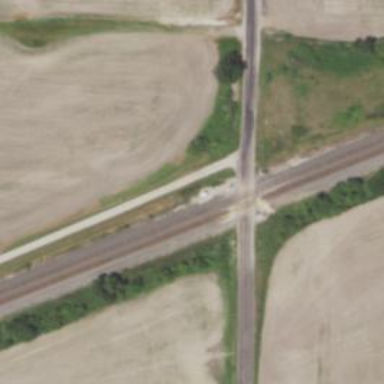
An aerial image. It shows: Railway level crossing.